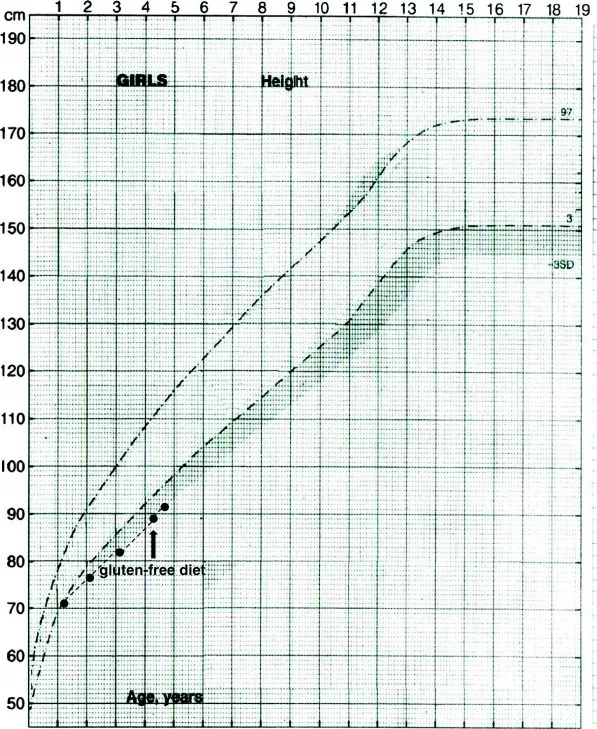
Height curve of the subject. The arrow indicates the start of the gluten-free diet.
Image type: chart (chart)